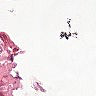
Metastatic tissue present: no